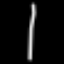
Label: line